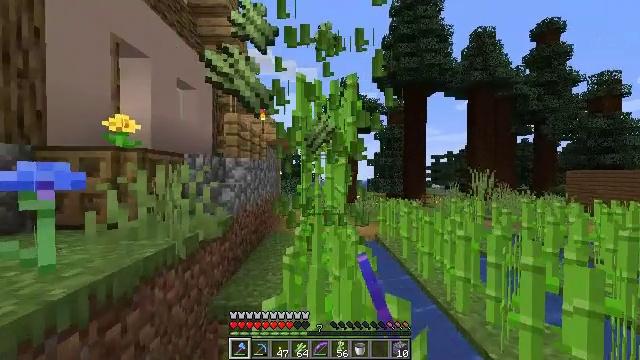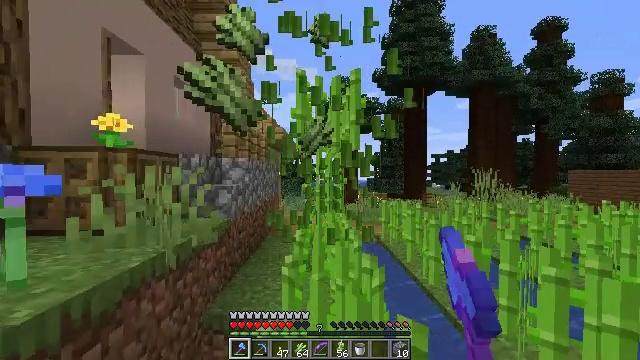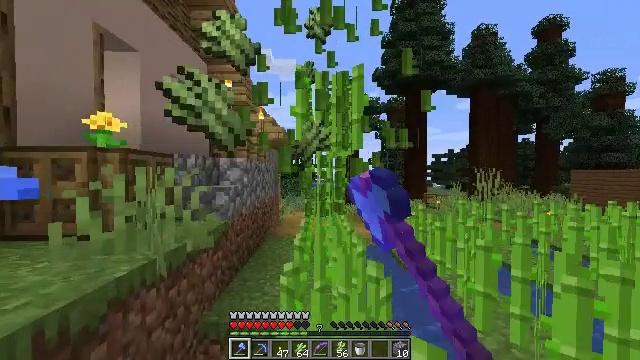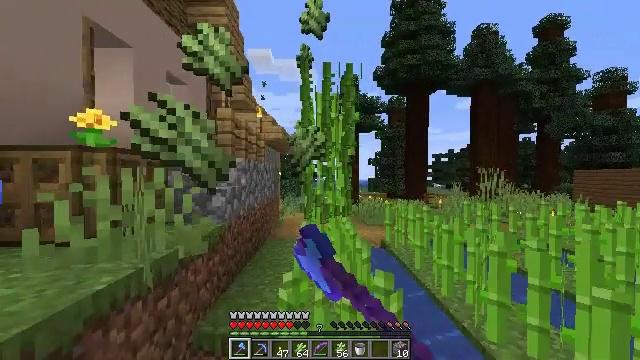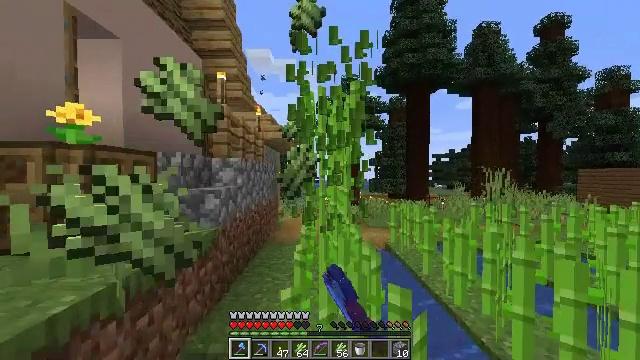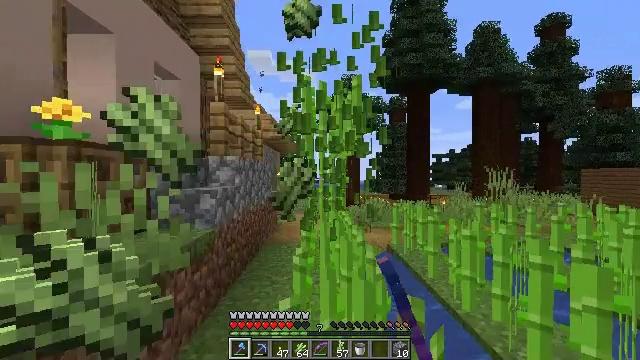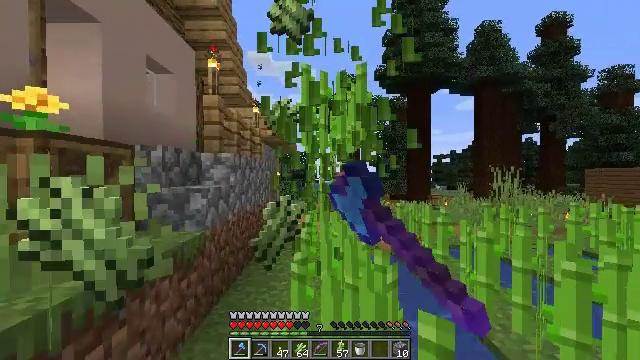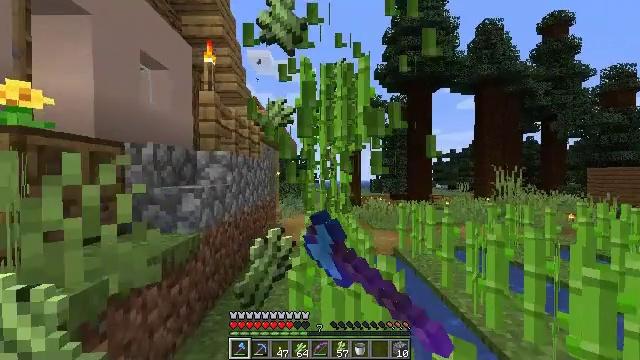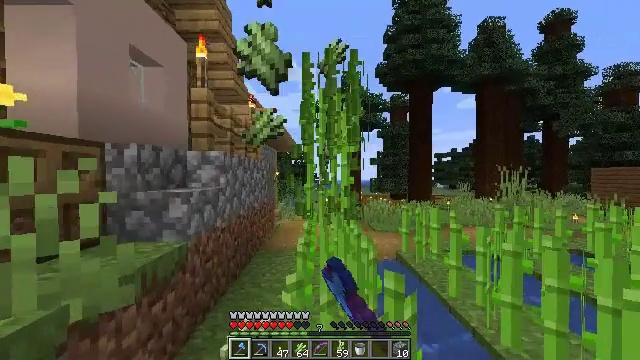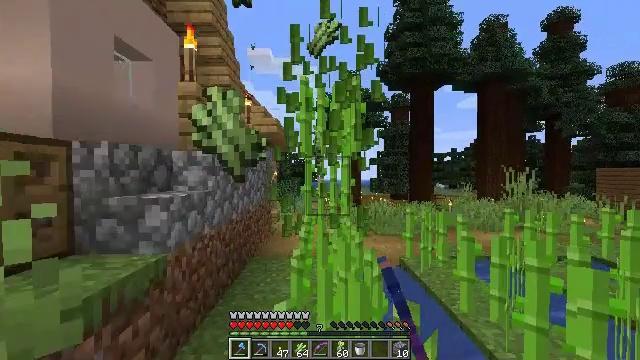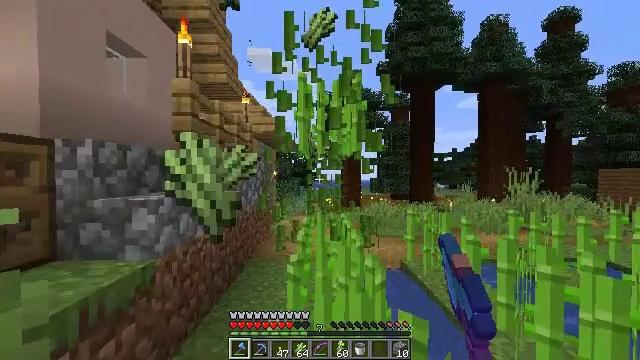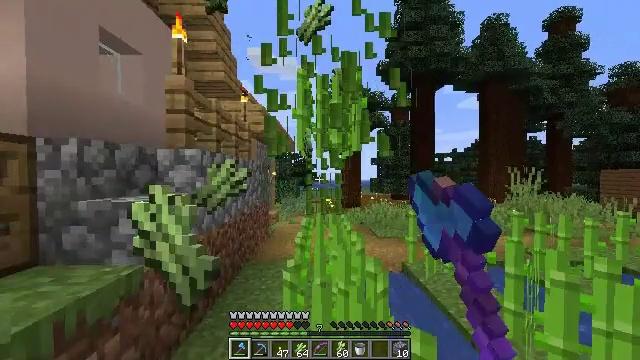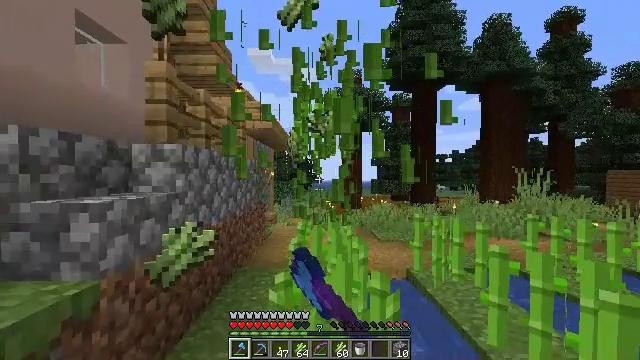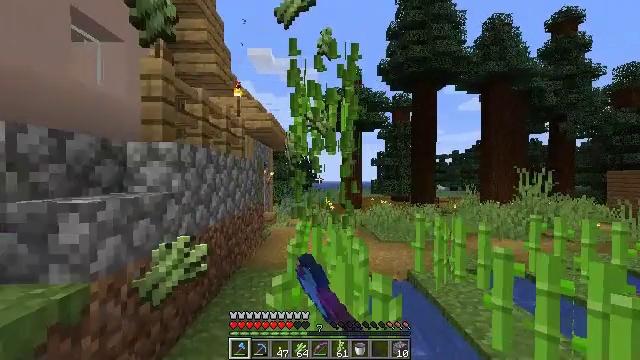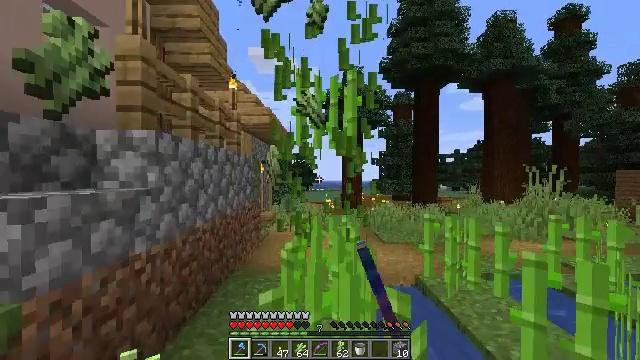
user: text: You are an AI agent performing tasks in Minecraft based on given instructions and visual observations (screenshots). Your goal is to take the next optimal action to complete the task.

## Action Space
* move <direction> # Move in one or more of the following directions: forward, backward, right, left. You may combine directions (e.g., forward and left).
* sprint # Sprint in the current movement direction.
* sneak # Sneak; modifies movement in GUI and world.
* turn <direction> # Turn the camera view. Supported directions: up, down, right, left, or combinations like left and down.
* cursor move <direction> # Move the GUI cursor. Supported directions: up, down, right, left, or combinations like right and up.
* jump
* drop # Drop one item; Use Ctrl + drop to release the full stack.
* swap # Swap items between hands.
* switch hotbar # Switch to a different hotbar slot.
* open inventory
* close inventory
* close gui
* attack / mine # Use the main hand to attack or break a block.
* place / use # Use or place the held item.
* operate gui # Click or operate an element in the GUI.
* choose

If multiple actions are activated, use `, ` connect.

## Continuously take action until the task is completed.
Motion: motion action
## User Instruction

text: Break the sugar cane.
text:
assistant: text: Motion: move forward, sprint, attack / mine
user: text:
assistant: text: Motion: move forward, sprint, attack / mine
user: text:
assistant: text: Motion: move forward, sprint, attack / mine
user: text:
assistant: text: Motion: move forward, sprint, attack / mine
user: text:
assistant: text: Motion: move forward, sprint, attack / mine
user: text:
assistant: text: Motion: move forward, sprint, attack / mine
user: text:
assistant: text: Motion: move forward, sprint, attack / mine
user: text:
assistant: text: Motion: move forward, sprint, attack / mine
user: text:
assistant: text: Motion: move forward, sprint, attack / mine
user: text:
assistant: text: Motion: move forward, sprint, attack / mine
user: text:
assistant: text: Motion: move forward, sprint, attack / mine
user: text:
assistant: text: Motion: move forward, sprint, attack / mine
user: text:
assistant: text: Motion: move forward, sprint, attack / mine
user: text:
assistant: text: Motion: move forward, sprint, attack / mine
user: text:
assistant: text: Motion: sprint, attack / mine